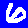
Digit: 6